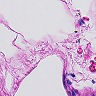
Metastatic tissue present: no